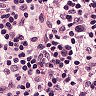
Metastatic tissue present: no